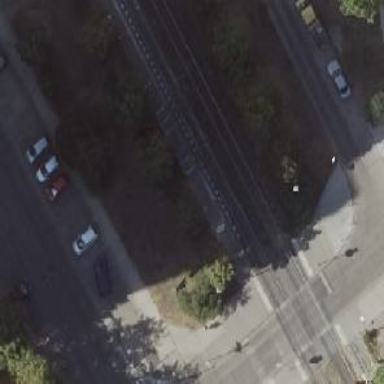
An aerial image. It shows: Platform for public transport with shelter. This platform is for trams and railways.